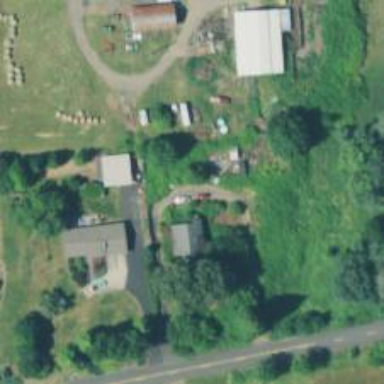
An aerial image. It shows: Driveway.